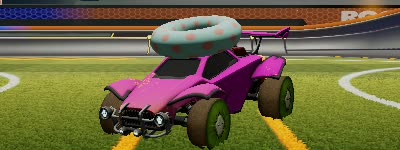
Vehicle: octane